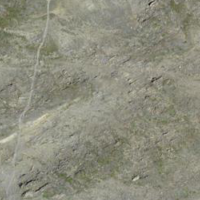
EUNIS habitat code: 48
Species observed at this site:
Gentiana bavarica